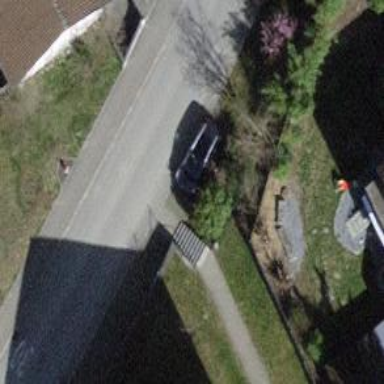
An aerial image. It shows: Footway.